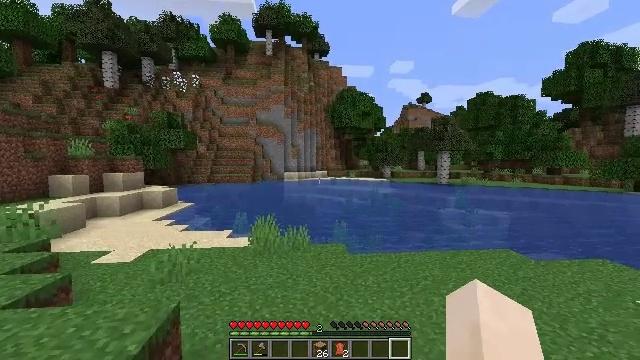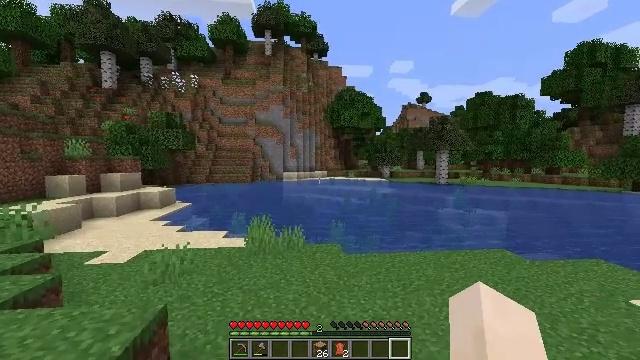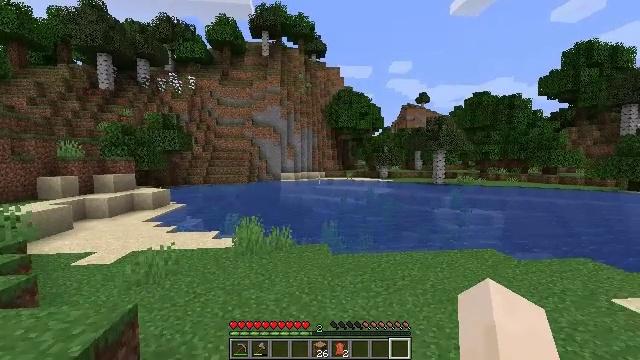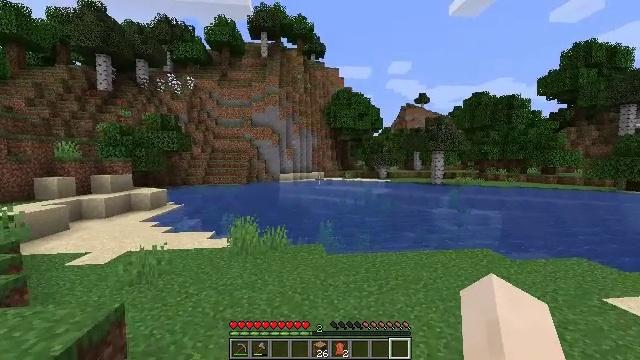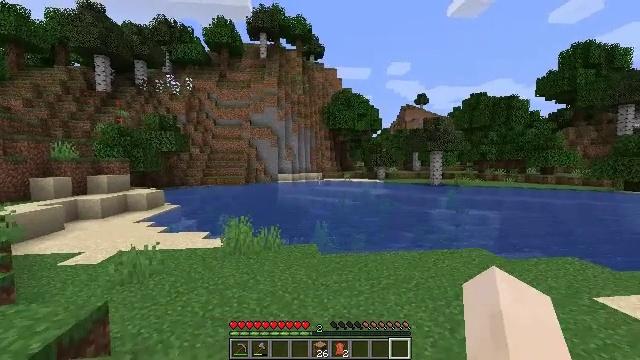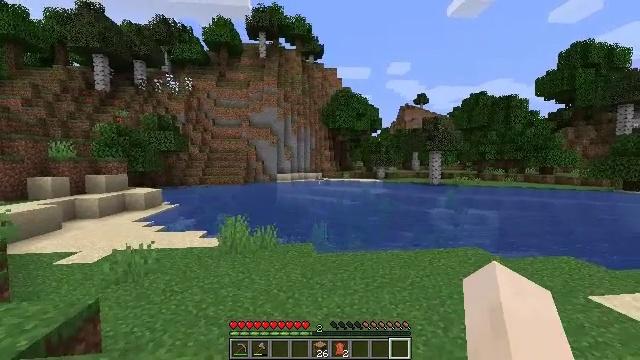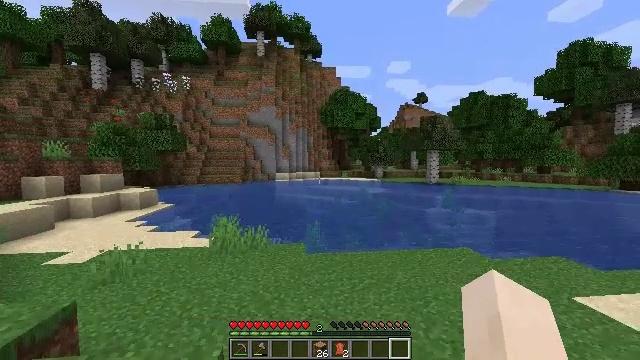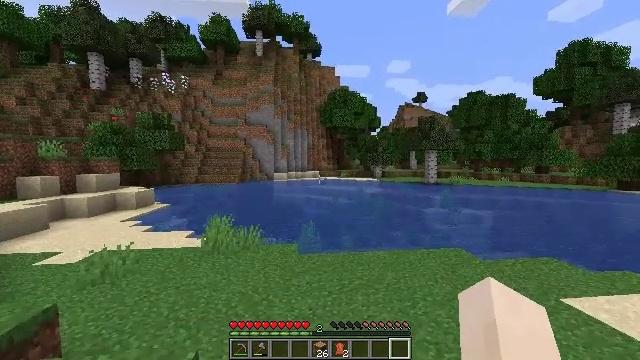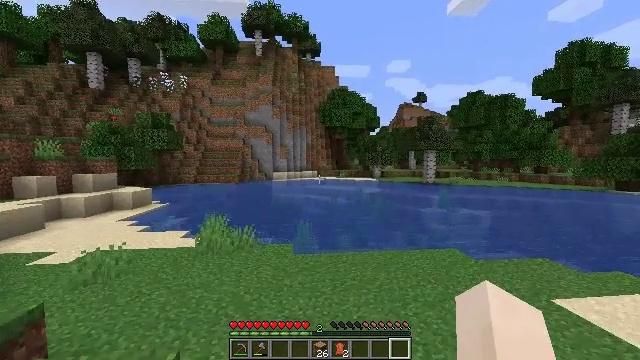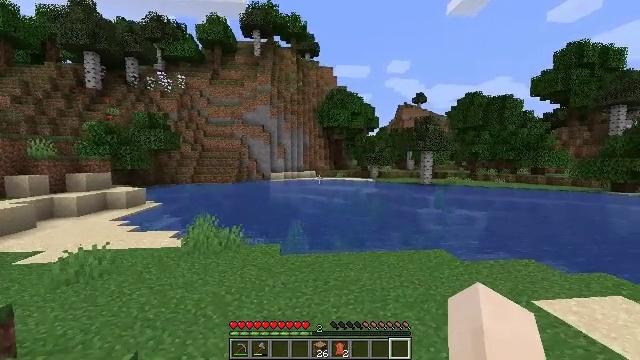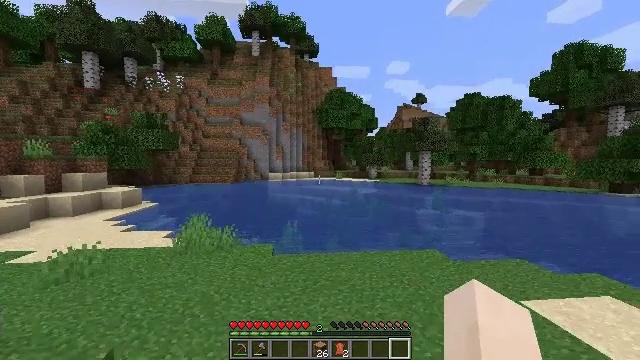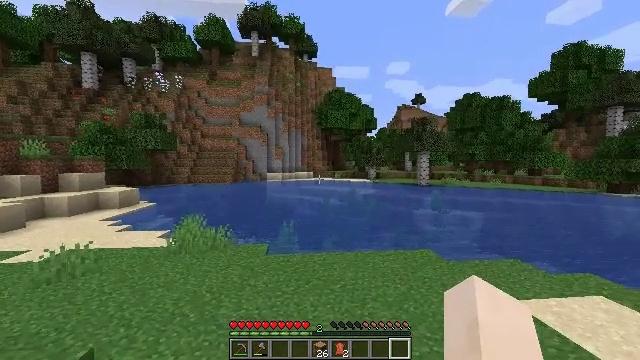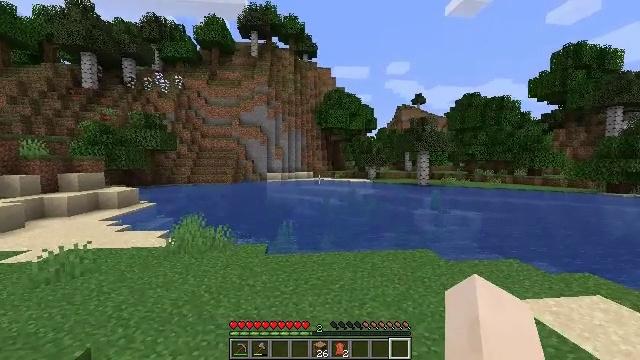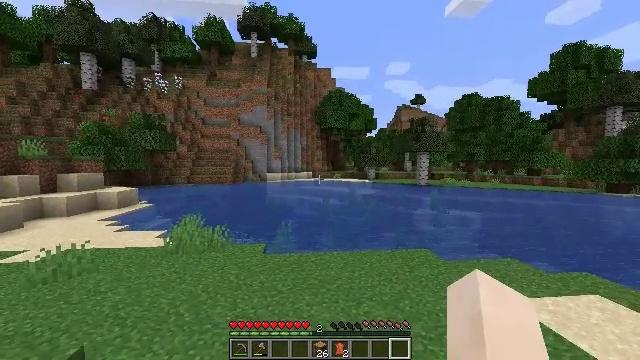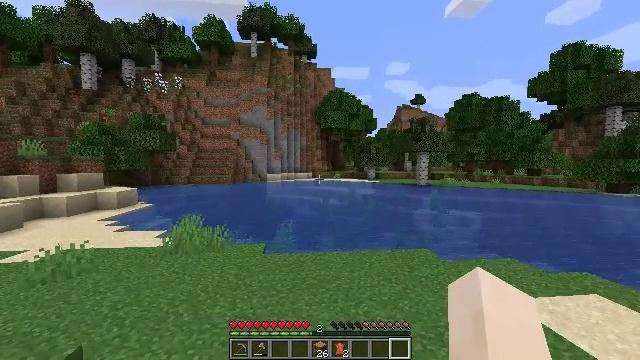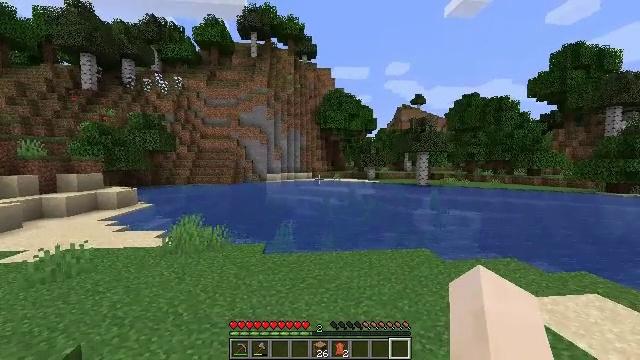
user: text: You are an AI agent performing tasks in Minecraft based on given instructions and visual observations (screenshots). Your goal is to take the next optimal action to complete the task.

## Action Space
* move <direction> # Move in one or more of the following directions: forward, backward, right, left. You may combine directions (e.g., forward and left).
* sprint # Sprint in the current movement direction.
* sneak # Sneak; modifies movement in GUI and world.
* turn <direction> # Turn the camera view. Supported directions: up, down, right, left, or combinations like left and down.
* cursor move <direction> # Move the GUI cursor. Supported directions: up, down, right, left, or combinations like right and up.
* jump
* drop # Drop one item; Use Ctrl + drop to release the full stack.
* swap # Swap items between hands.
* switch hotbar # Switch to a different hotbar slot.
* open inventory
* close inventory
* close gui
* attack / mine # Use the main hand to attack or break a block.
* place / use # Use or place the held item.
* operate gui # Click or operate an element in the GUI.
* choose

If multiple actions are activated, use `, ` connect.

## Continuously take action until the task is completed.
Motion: motion action
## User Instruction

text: Heat raw beef in the furnace to cook it.
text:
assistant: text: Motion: move right
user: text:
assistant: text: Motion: move right
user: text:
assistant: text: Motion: move right
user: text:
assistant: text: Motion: move right
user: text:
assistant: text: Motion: move right
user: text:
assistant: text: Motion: move right
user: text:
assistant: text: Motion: move right
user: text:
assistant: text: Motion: move right
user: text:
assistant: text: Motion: move right
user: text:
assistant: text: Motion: move right
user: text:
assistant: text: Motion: no_op
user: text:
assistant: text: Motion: no_op
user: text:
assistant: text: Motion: no_op
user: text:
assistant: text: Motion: no_op
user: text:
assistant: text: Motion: no_op
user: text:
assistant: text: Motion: no_op
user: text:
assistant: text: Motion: no_op
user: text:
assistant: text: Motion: no_op
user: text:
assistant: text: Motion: no_op
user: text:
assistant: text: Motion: no_op
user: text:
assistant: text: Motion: no_op
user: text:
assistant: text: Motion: turn left and down
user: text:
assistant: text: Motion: turn left and down
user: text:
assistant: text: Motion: turn left and down
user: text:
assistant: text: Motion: turn left and down
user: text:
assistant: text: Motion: no_op
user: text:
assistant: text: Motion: no_op
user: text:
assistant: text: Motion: no_op
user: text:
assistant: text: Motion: no_op
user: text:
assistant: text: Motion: move forward and move left